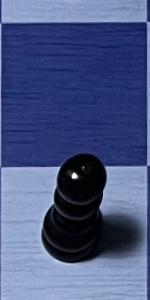
Label: Pawn_Black